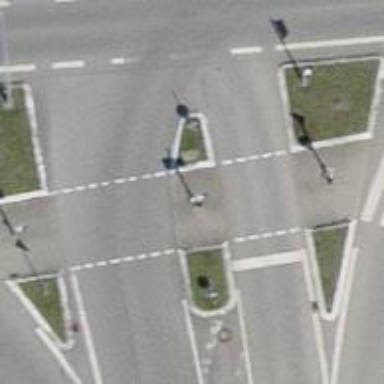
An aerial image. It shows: Marked crossing with visible markings.